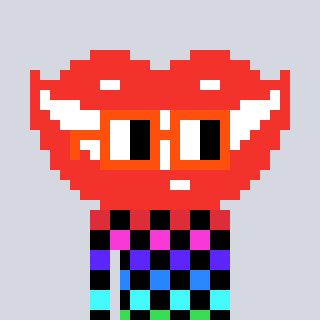
a pixel art character with square orange glasses, a smile-shaped head and a gunk-colored body on a cool background